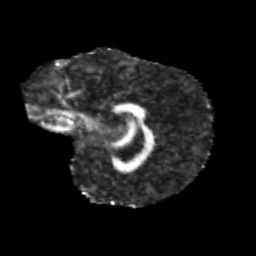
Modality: FA
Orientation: sagittal
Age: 11
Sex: male
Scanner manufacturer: siemens
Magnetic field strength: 3 T
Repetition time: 3.8 s
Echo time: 0.07 s